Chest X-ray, PA view. Patient: 59 years old, sex F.
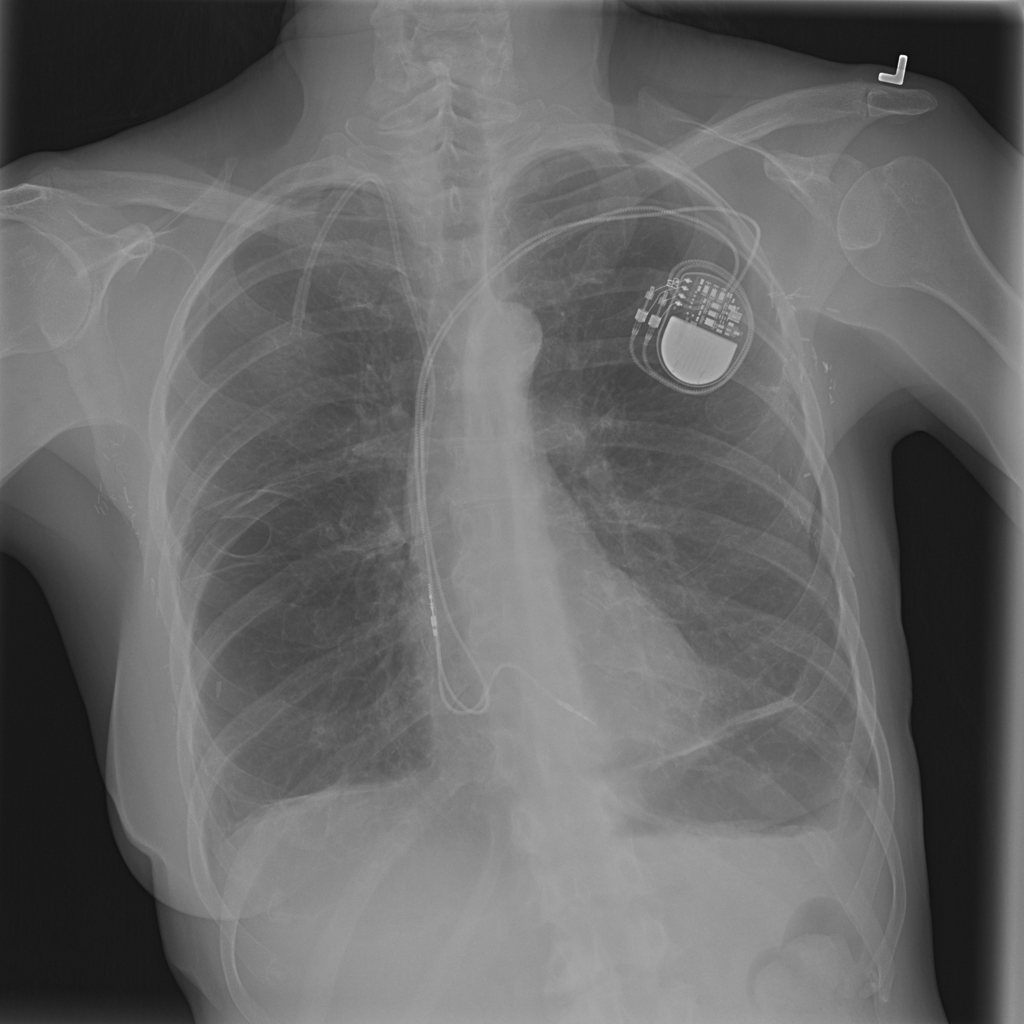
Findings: Atelectasis